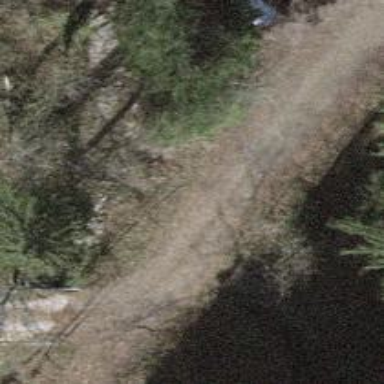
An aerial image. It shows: Gravel track on bridge with grade 2 tracktype.